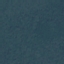
Land use / land cover class: Forest